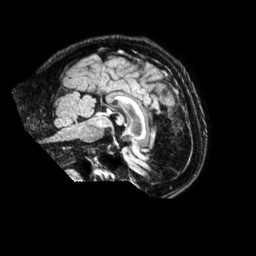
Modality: FLAIR
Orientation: sagittal
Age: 69
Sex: female
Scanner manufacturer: philips
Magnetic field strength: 1.5 T
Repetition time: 4.8 s
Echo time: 0.3364 s